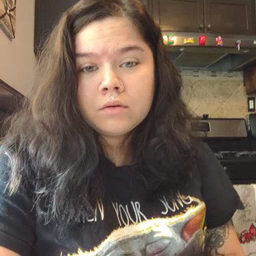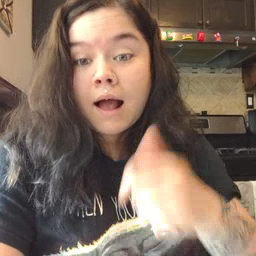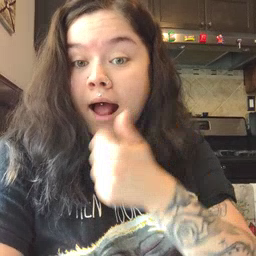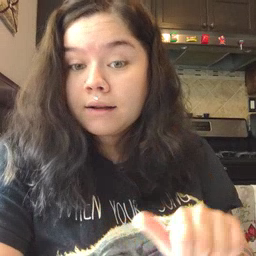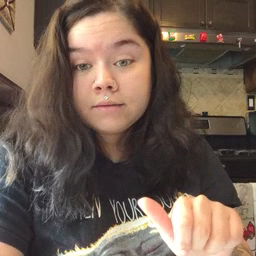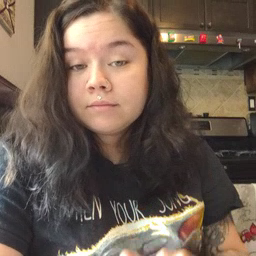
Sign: any